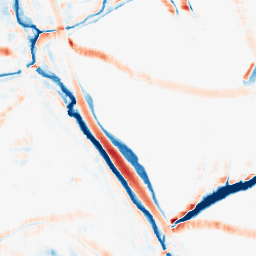
Category: morphological
Decomposition family: morphological_square
Decomposition parameters: operation: average
size: 15
Upsampling method: sinc_hamming
Upsampling parameters: scale: 2
kernel_size: 4
Upsampling scale: 2